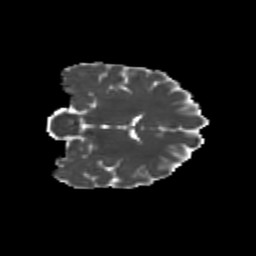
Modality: MD
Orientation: coronal
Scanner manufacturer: siemens
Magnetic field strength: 3 T
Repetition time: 9.2 s
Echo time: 0.084 s